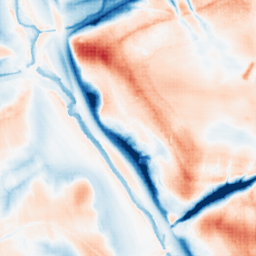
Category: edge_preserving
Decomposition family: guided
Decomposition parameters: radius: 16
eps: 1
Upsampling method: sinc_blackman
Upsampling parameters: scale: 8
kernel_size: 16
Upsampling scale: 8